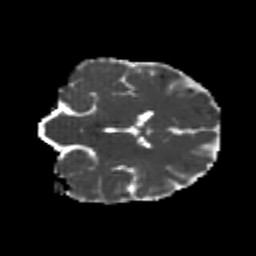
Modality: MD
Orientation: coronal
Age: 21
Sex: female
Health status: healthy
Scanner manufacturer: philips
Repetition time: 7.389 s
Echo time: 0.08599 s